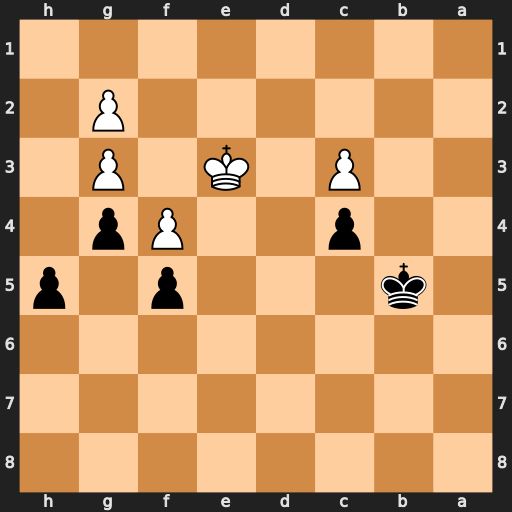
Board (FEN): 8/8/8/1k3p1p/2p2Pp1/2P1K1P1/6P1/8
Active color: b
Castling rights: -
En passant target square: -
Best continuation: Ka4 Kd4 Kb3 Ke5 Kxc3